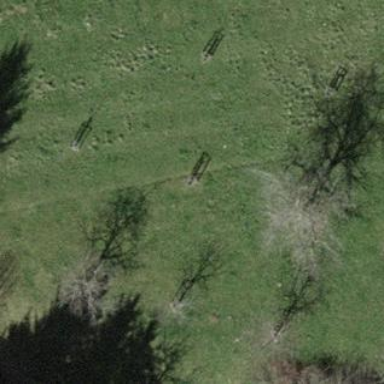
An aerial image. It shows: Orchard.